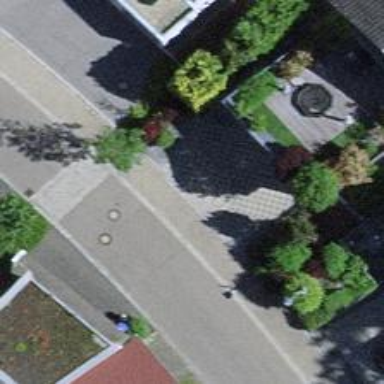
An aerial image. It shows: Paved living street.